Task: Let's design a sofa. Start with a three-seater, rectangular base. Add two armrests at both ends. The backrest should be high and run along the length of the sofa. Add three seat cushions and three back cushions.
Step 525:
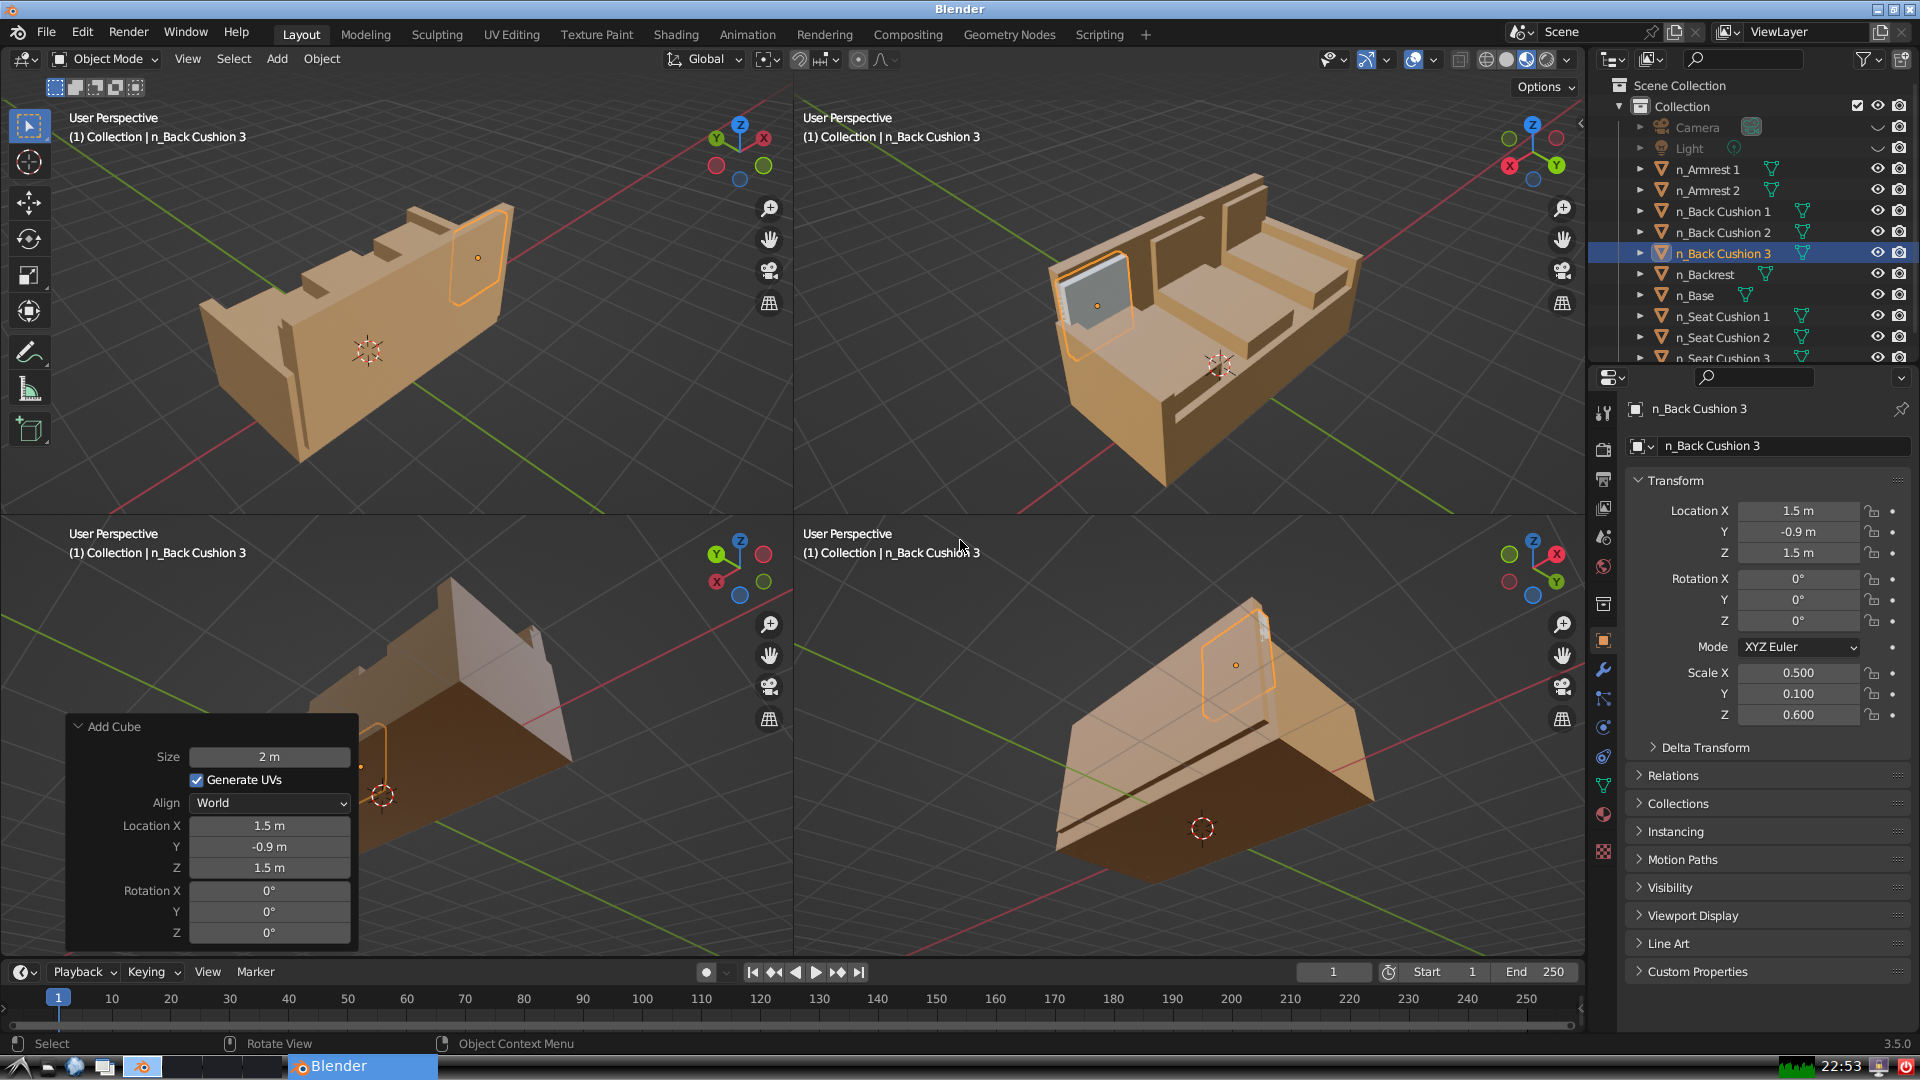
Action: {"key_press": ['Ctrl, Home']}